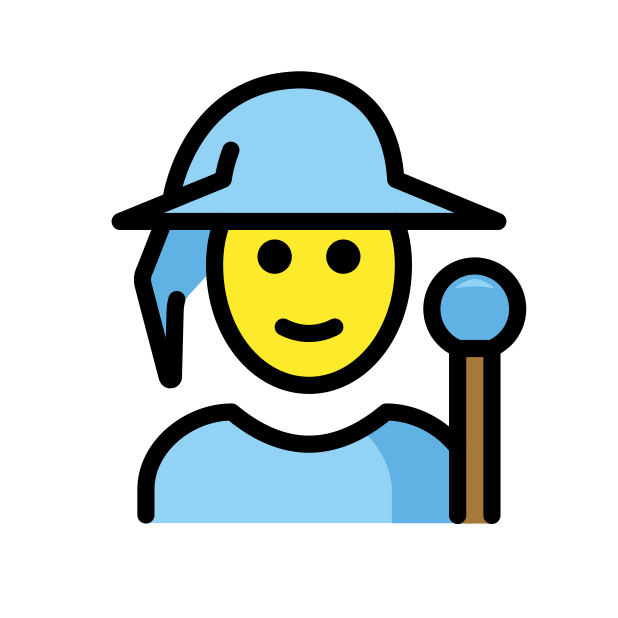
mage